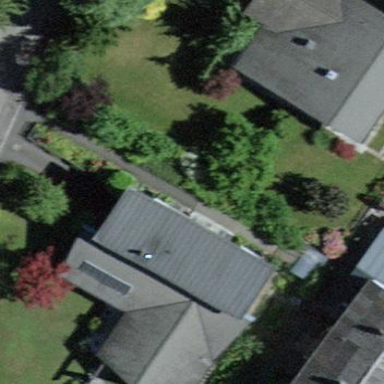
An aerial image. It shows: Residential building.